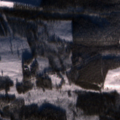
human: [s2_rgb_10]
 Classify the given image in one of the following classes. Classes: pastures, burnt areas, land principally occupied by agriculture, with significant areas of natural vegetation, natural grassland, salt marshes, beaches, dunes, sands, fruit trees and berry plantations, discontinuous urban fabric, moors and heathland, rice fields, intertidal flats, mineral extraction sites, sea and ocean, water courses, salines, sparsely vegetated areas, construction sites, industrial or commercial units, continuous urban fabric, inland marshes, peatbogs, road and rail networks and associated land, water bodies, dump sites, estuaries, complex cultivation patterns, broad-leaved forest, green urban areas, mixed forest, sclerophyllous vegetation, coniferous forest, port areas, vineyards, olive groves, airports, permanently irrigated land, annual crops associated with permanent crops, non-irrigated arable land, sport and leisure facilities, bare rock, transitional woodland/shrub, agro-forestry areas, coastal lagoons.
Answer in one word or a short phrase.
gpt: coniferous forest, mixed forest, transitional woodland/shrub